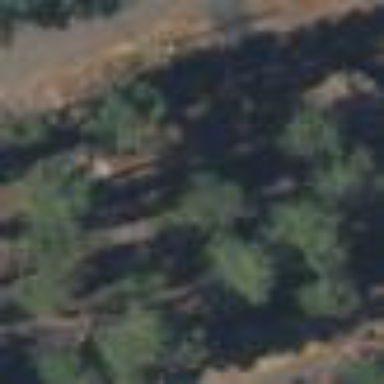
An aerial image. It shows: Evergreen forest with needle-leaved trees.